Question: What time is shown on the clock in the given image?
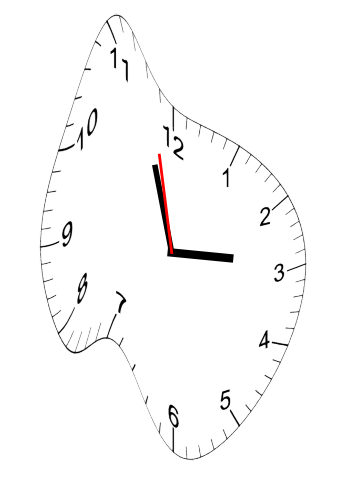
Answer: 02:56:58